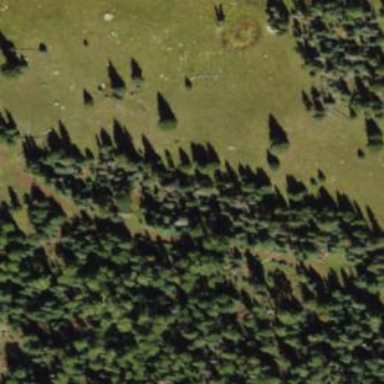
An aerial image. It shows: Evergreen needle-leaved woodland.